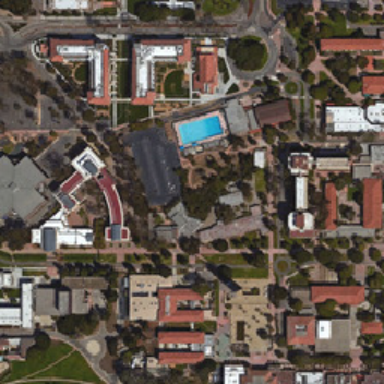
The school has a wide area .